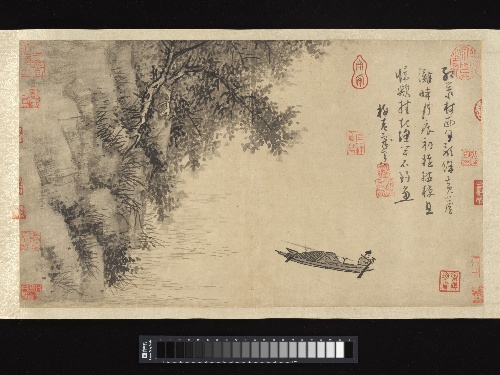
Title: 元  吳鎮  蘆灘釣艇圖  卷|Fisherman
Artist: Wu Zhen
Artist bio: Chinese, 1280–1354
Date: ca. 1350
Object type: Handscroll
Classification: Paintings
Medium: Handscroll; ink on paper
Culture: China
Period: Yuan dynasty (1271–1368)
Dimensions: Image: 12 1/4 × 21 3/16 in. (31.1 × 53.8 cm)
Overall with mounting: 13 1/4 in. × 11 ft. 4 1/2 in. (33.7 × 346.7 cm)
Department: Asian Art
Credit line: Bequest of John M. Crawford Jr., 1988
Accession year: 1989
Repository: Metropolitan Museum of Art, New York, NY
Tags: Fishing|Landscapes|Boats